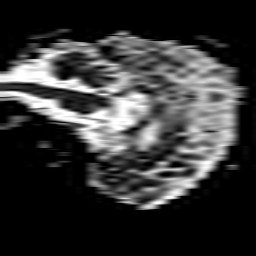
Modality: ADC
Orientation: sagittal
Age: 38
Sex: female
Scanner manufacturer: philips
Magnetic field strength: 3 T
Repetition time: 4.089 s
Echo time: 0.06069 s